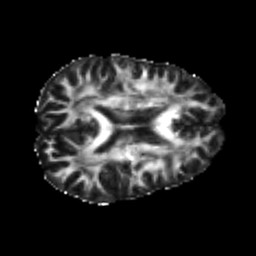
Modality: FA
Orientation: axial
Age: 23
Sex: male
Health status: healthy
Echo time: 0.074 s